Aerial crown-view tile of a tropical tree (Barro Colorado Island, Panama), acquired 20250414:
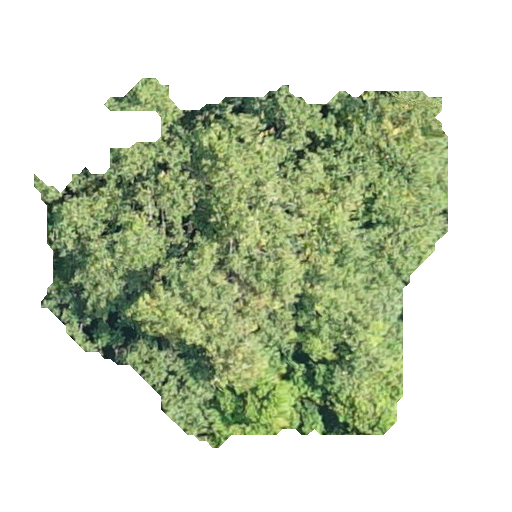
Species: Hieronyma alchorneoides
GBIF accepted scientific name: Hieronyma alchorneoides
Crown area: 162.287 m²